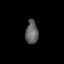
Tissue: skin
Cell type: Epithelial cells
Senescence score: 0.244
Nuclear area (px): 288
Mean DAPI intensity: 97.292